Aerial crown-view tile of a tropical tree (Barro Colorado Island, Panama), acquired 20241014:
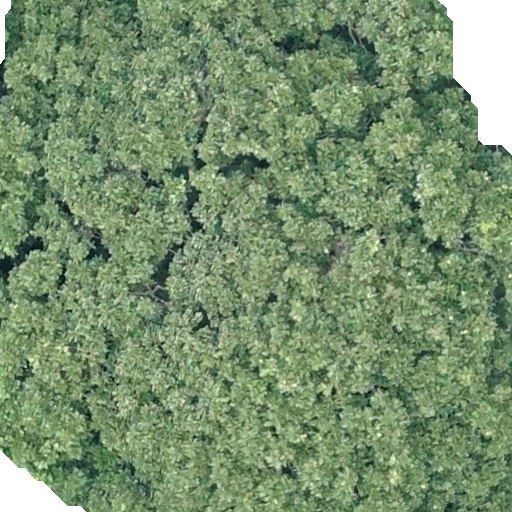
Species: Dipteryx oleifera
GBIF accepted scientific name: Dipteryx oleifera
Crown area: 504.009 m²